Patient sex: M
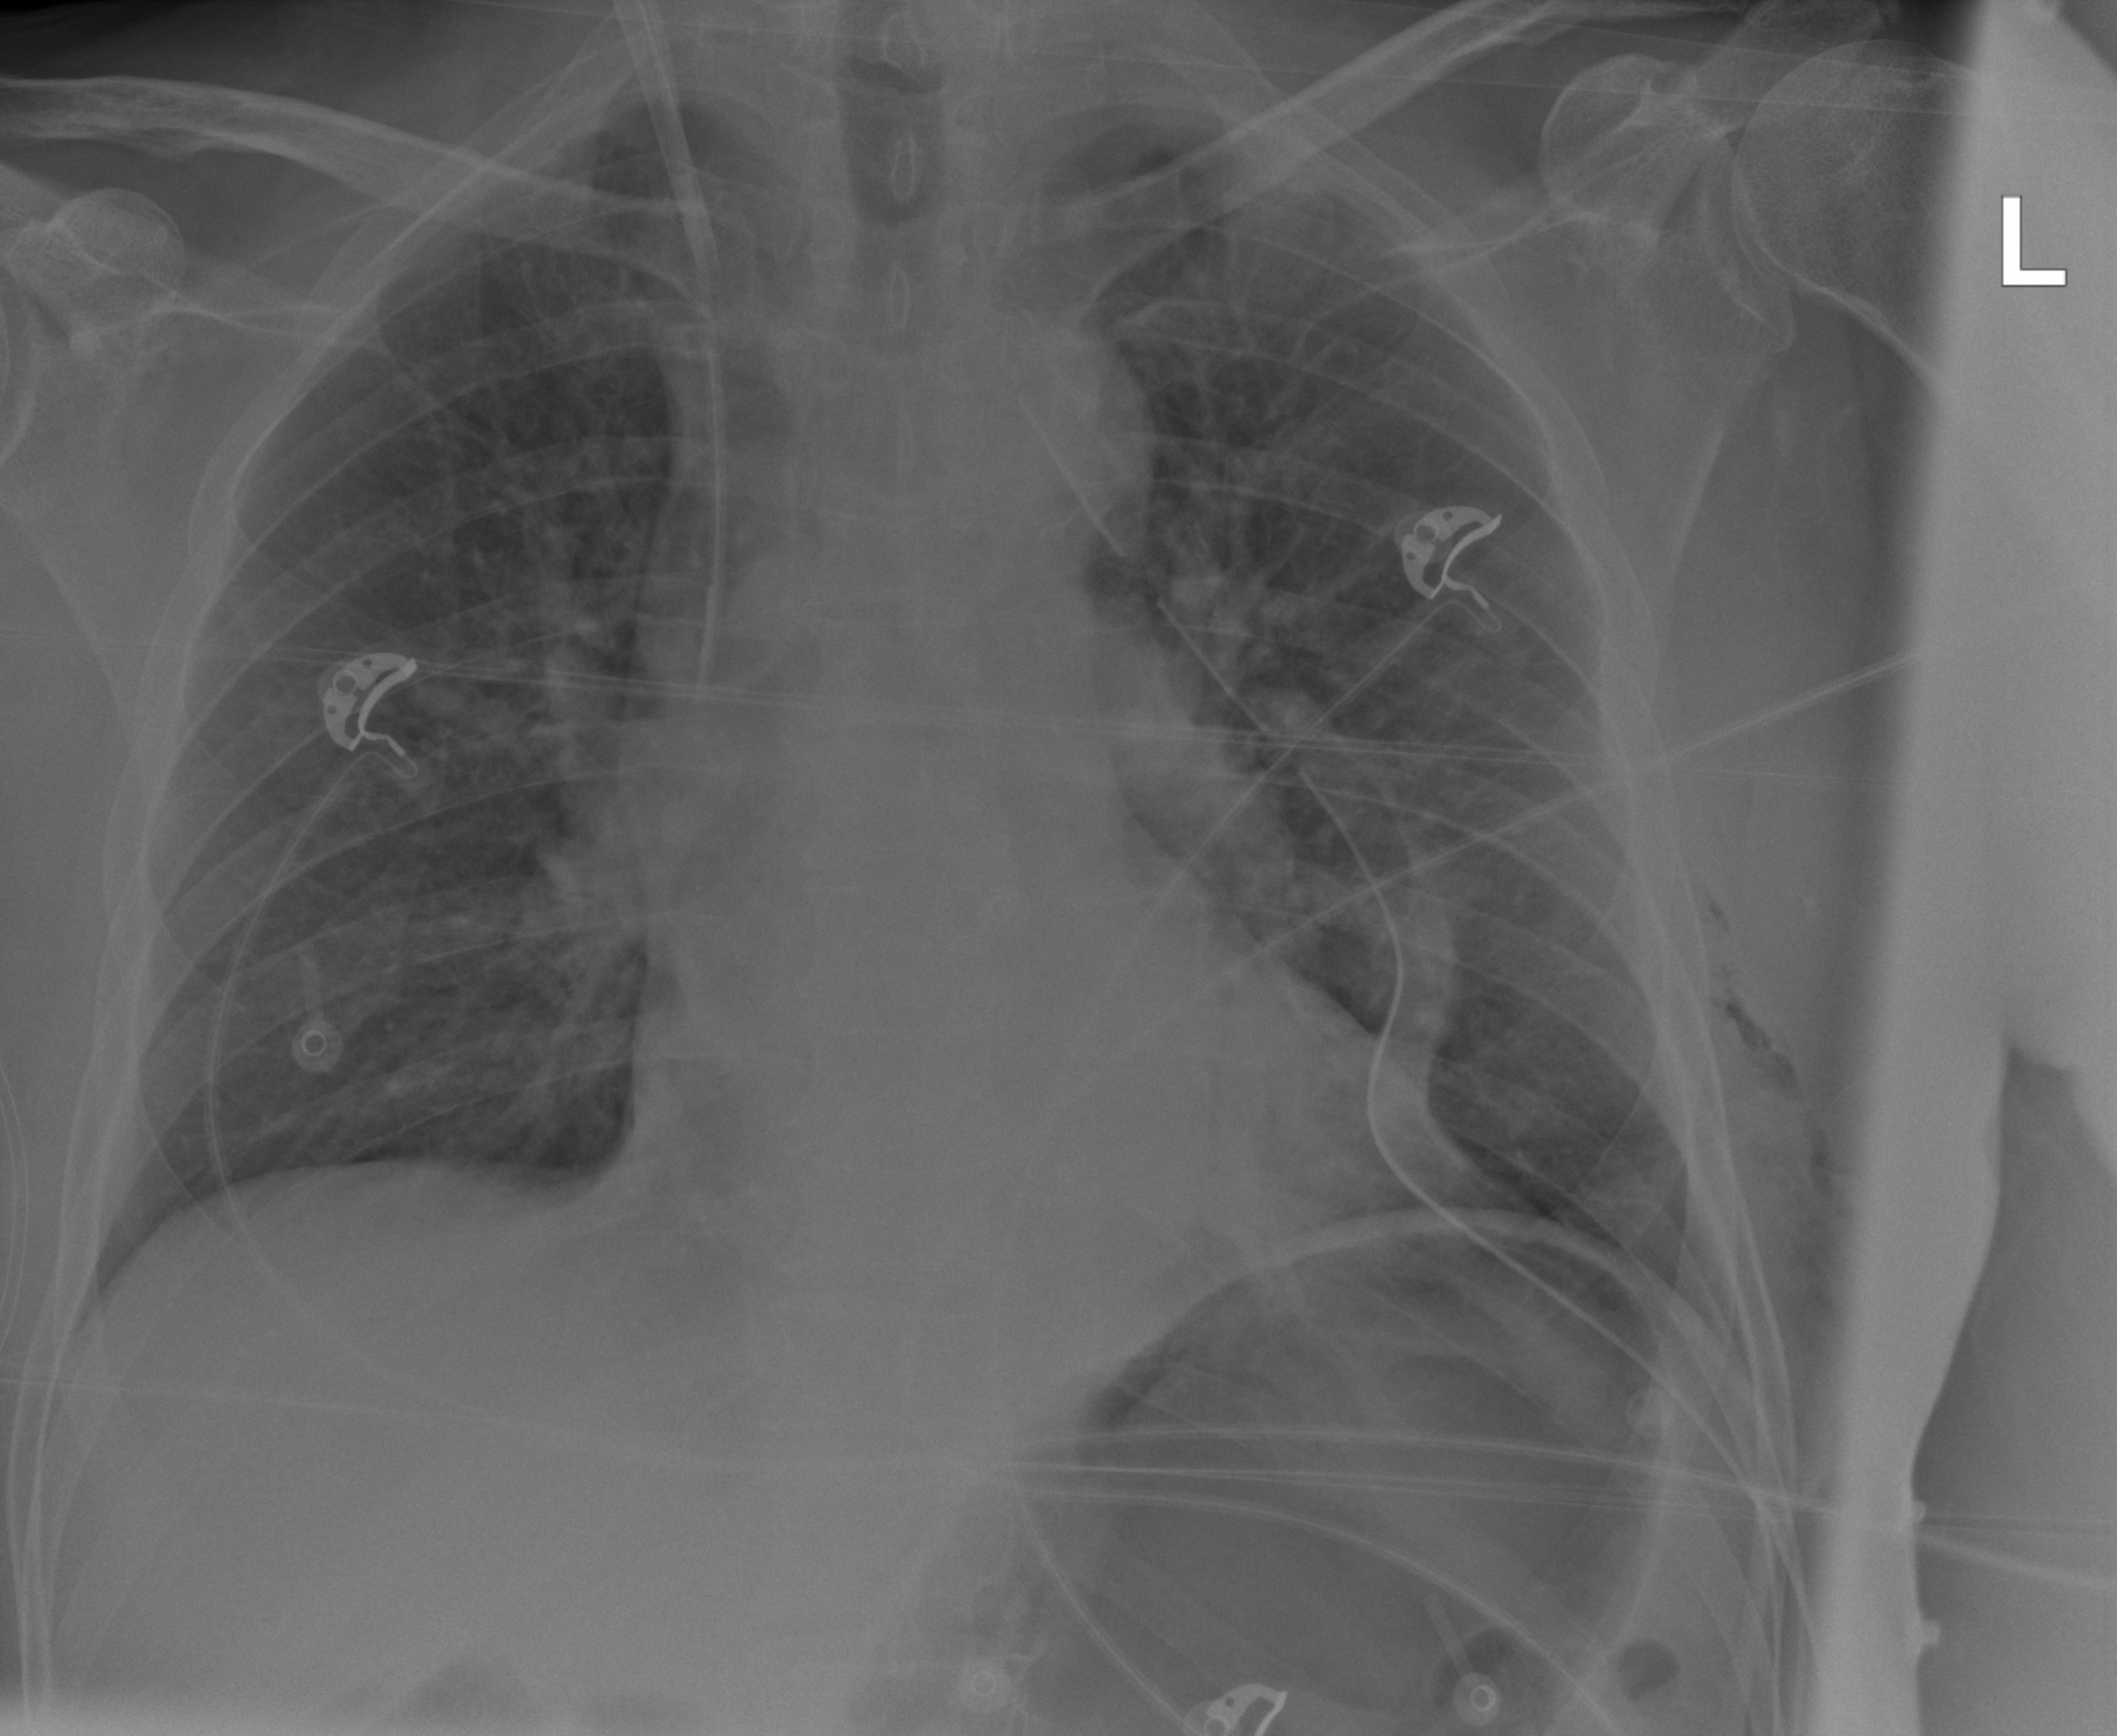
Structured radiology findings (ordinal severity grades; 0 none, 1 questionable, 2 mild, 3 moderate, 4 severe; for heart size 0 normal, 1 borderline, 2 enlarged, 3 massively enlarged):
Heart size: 1
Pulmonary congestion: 1
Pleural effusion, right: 0
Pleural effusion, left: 0
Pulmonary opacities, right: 0
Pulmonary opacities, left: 0
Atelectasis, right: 1
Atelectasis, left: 1